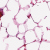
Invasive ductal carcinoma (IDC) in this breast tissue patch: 0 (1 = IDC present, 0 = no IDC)